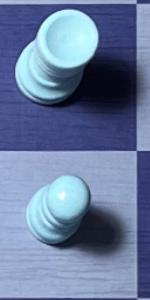
Label: Pawn_White